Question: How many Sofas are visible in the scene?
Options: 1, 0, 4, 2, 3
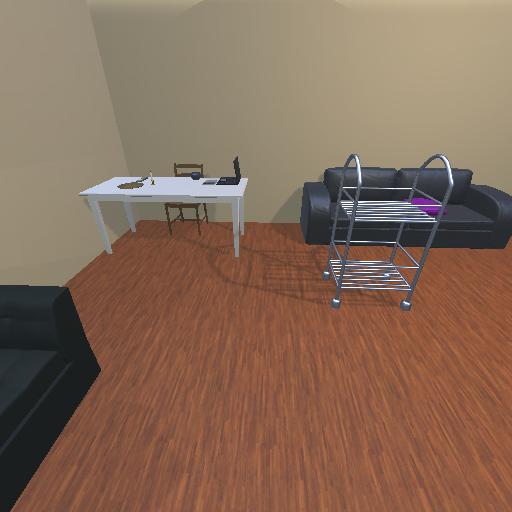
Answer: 1